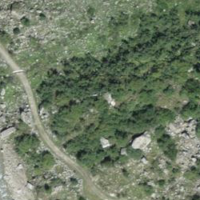
EUNIS habitat code: 26
Species observed at this site:
Sambucus racemosa